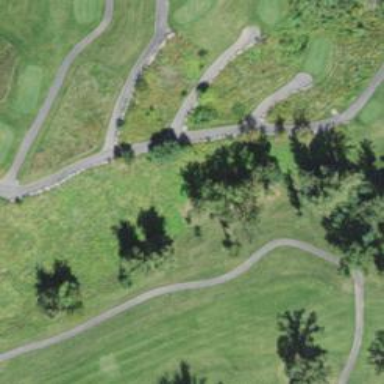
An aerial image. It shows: Asphalt service road that appears to be golf cart path.